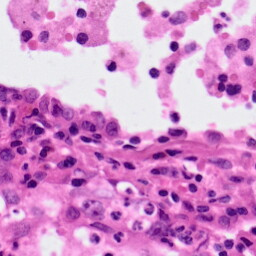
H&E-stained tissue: Lung